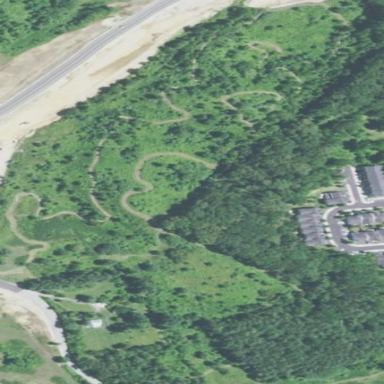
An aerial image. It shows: Unpaved path.